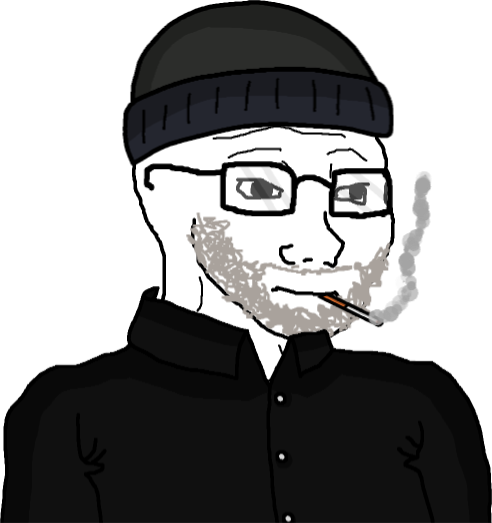
Label: 5_Crying_Wojak